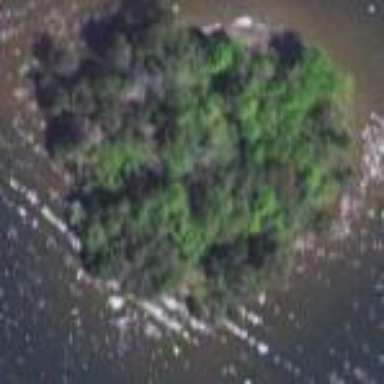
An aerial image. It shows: Islet.